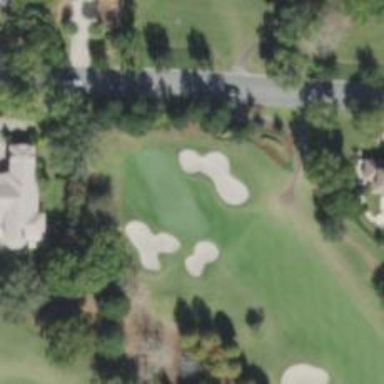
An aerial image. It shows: Golf hole.